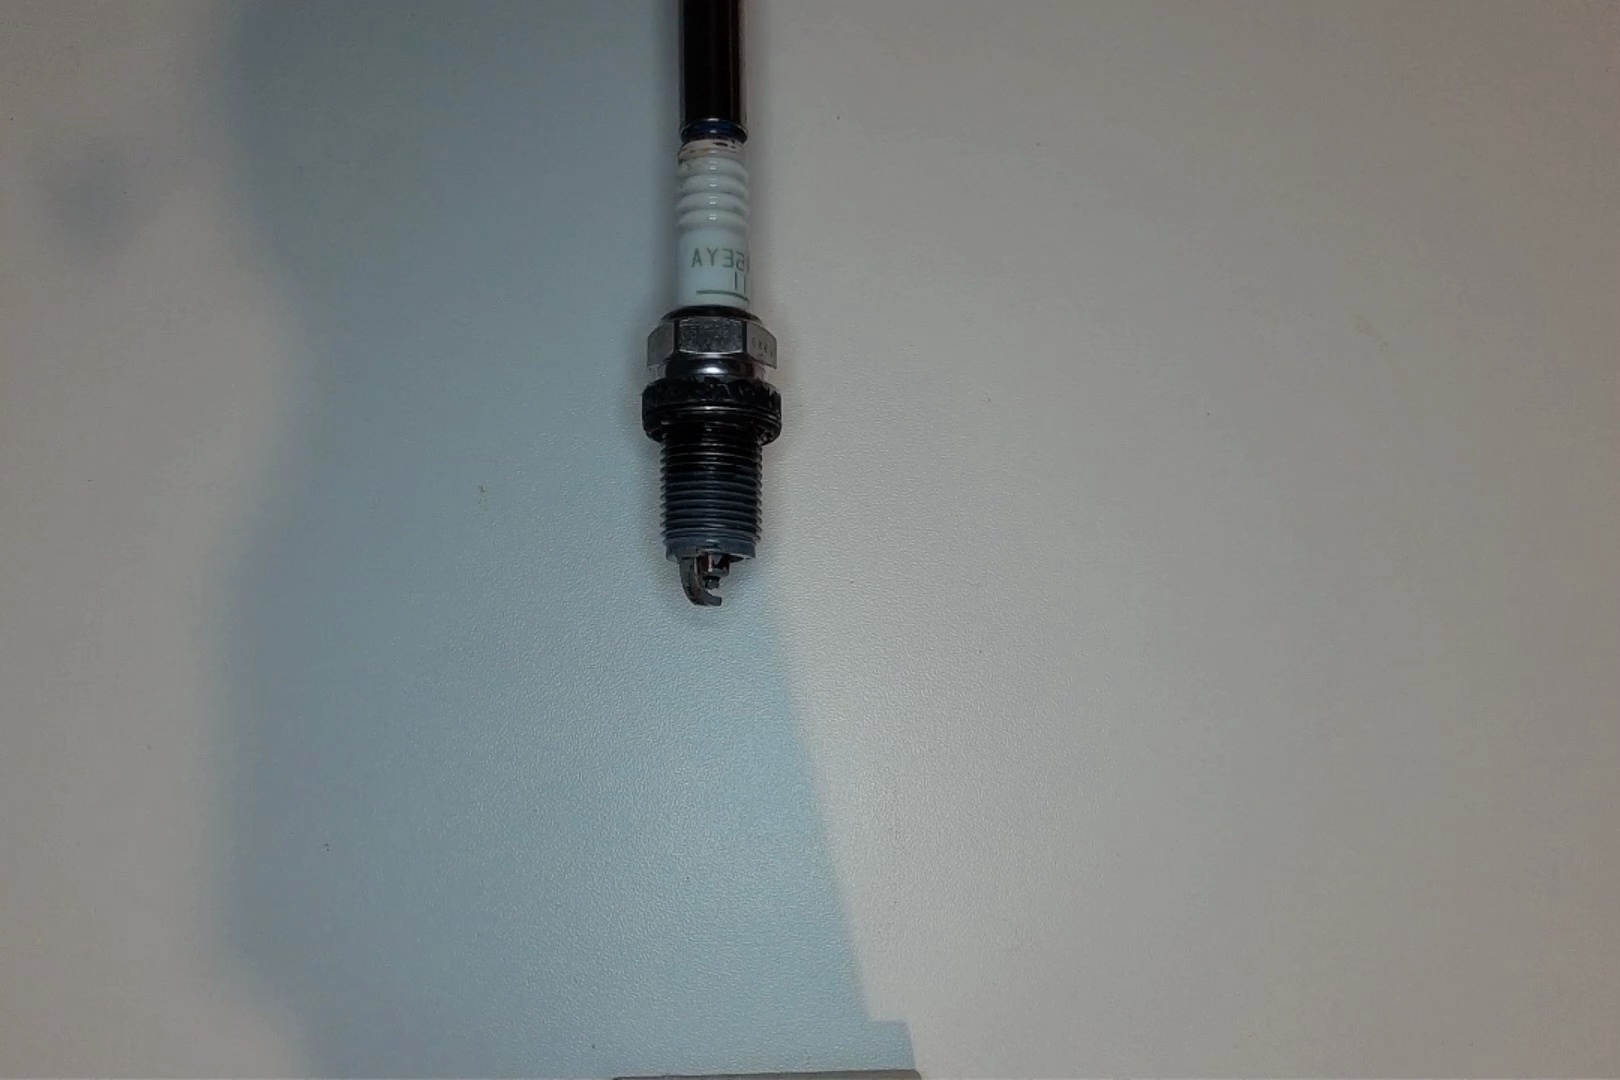
Label: anomaly